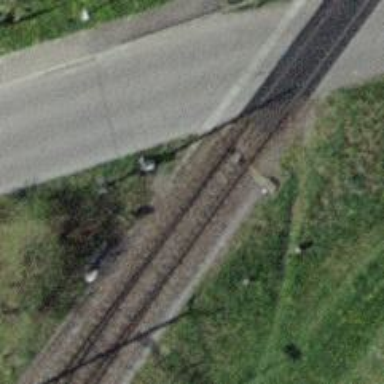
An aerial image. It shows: Single-track railway with electrified contact lines.